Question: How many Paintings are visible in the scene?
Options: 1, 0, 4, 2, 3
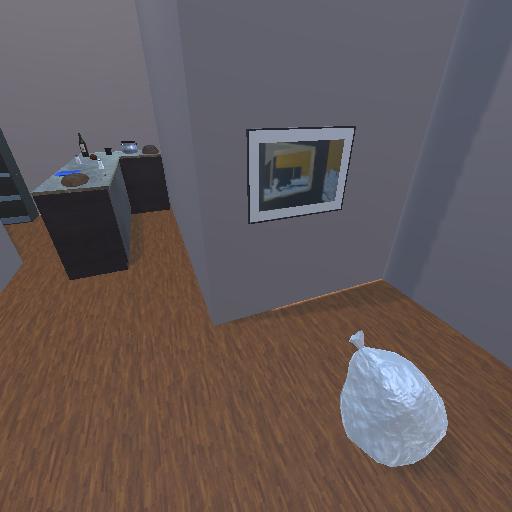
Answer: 1